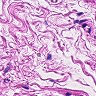
Metastatic tissue present: no